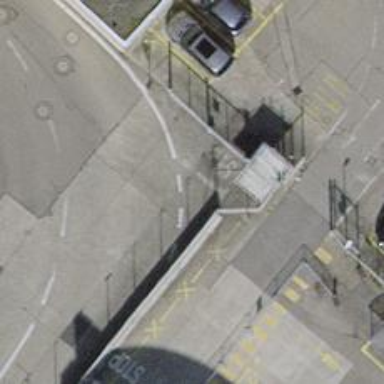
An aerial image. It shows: Gate.